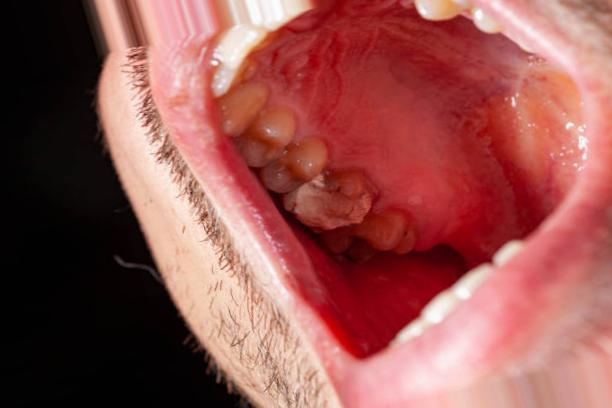
Condition: Caries